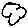
Label: cloud